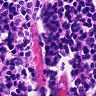
Metastatic tissue present: no